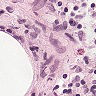
Metastatic tissue present: no